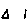
Label: triangle